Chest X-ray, PA view. Patient: 57 years old, sex M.
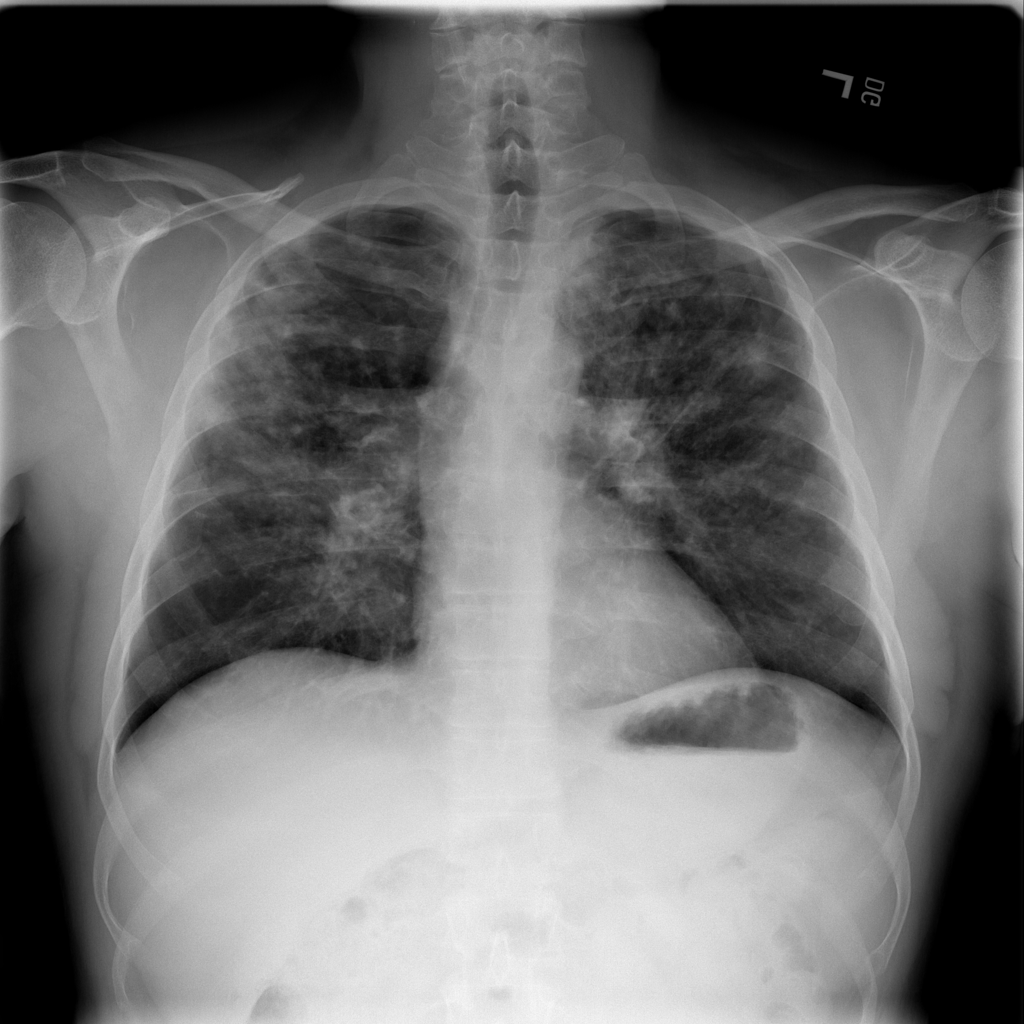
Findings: Fibrosis, Nodule